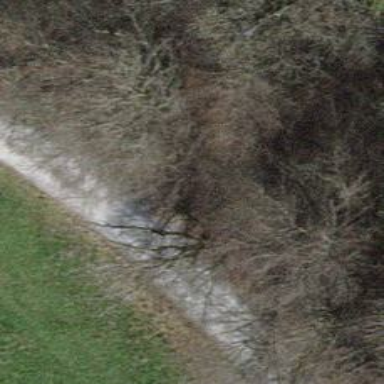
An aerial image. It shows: Path on the ground.